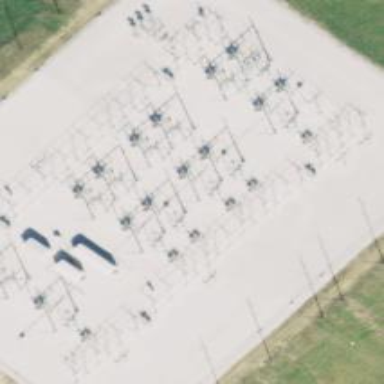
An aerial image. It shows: Switch for power supply.